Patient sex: M
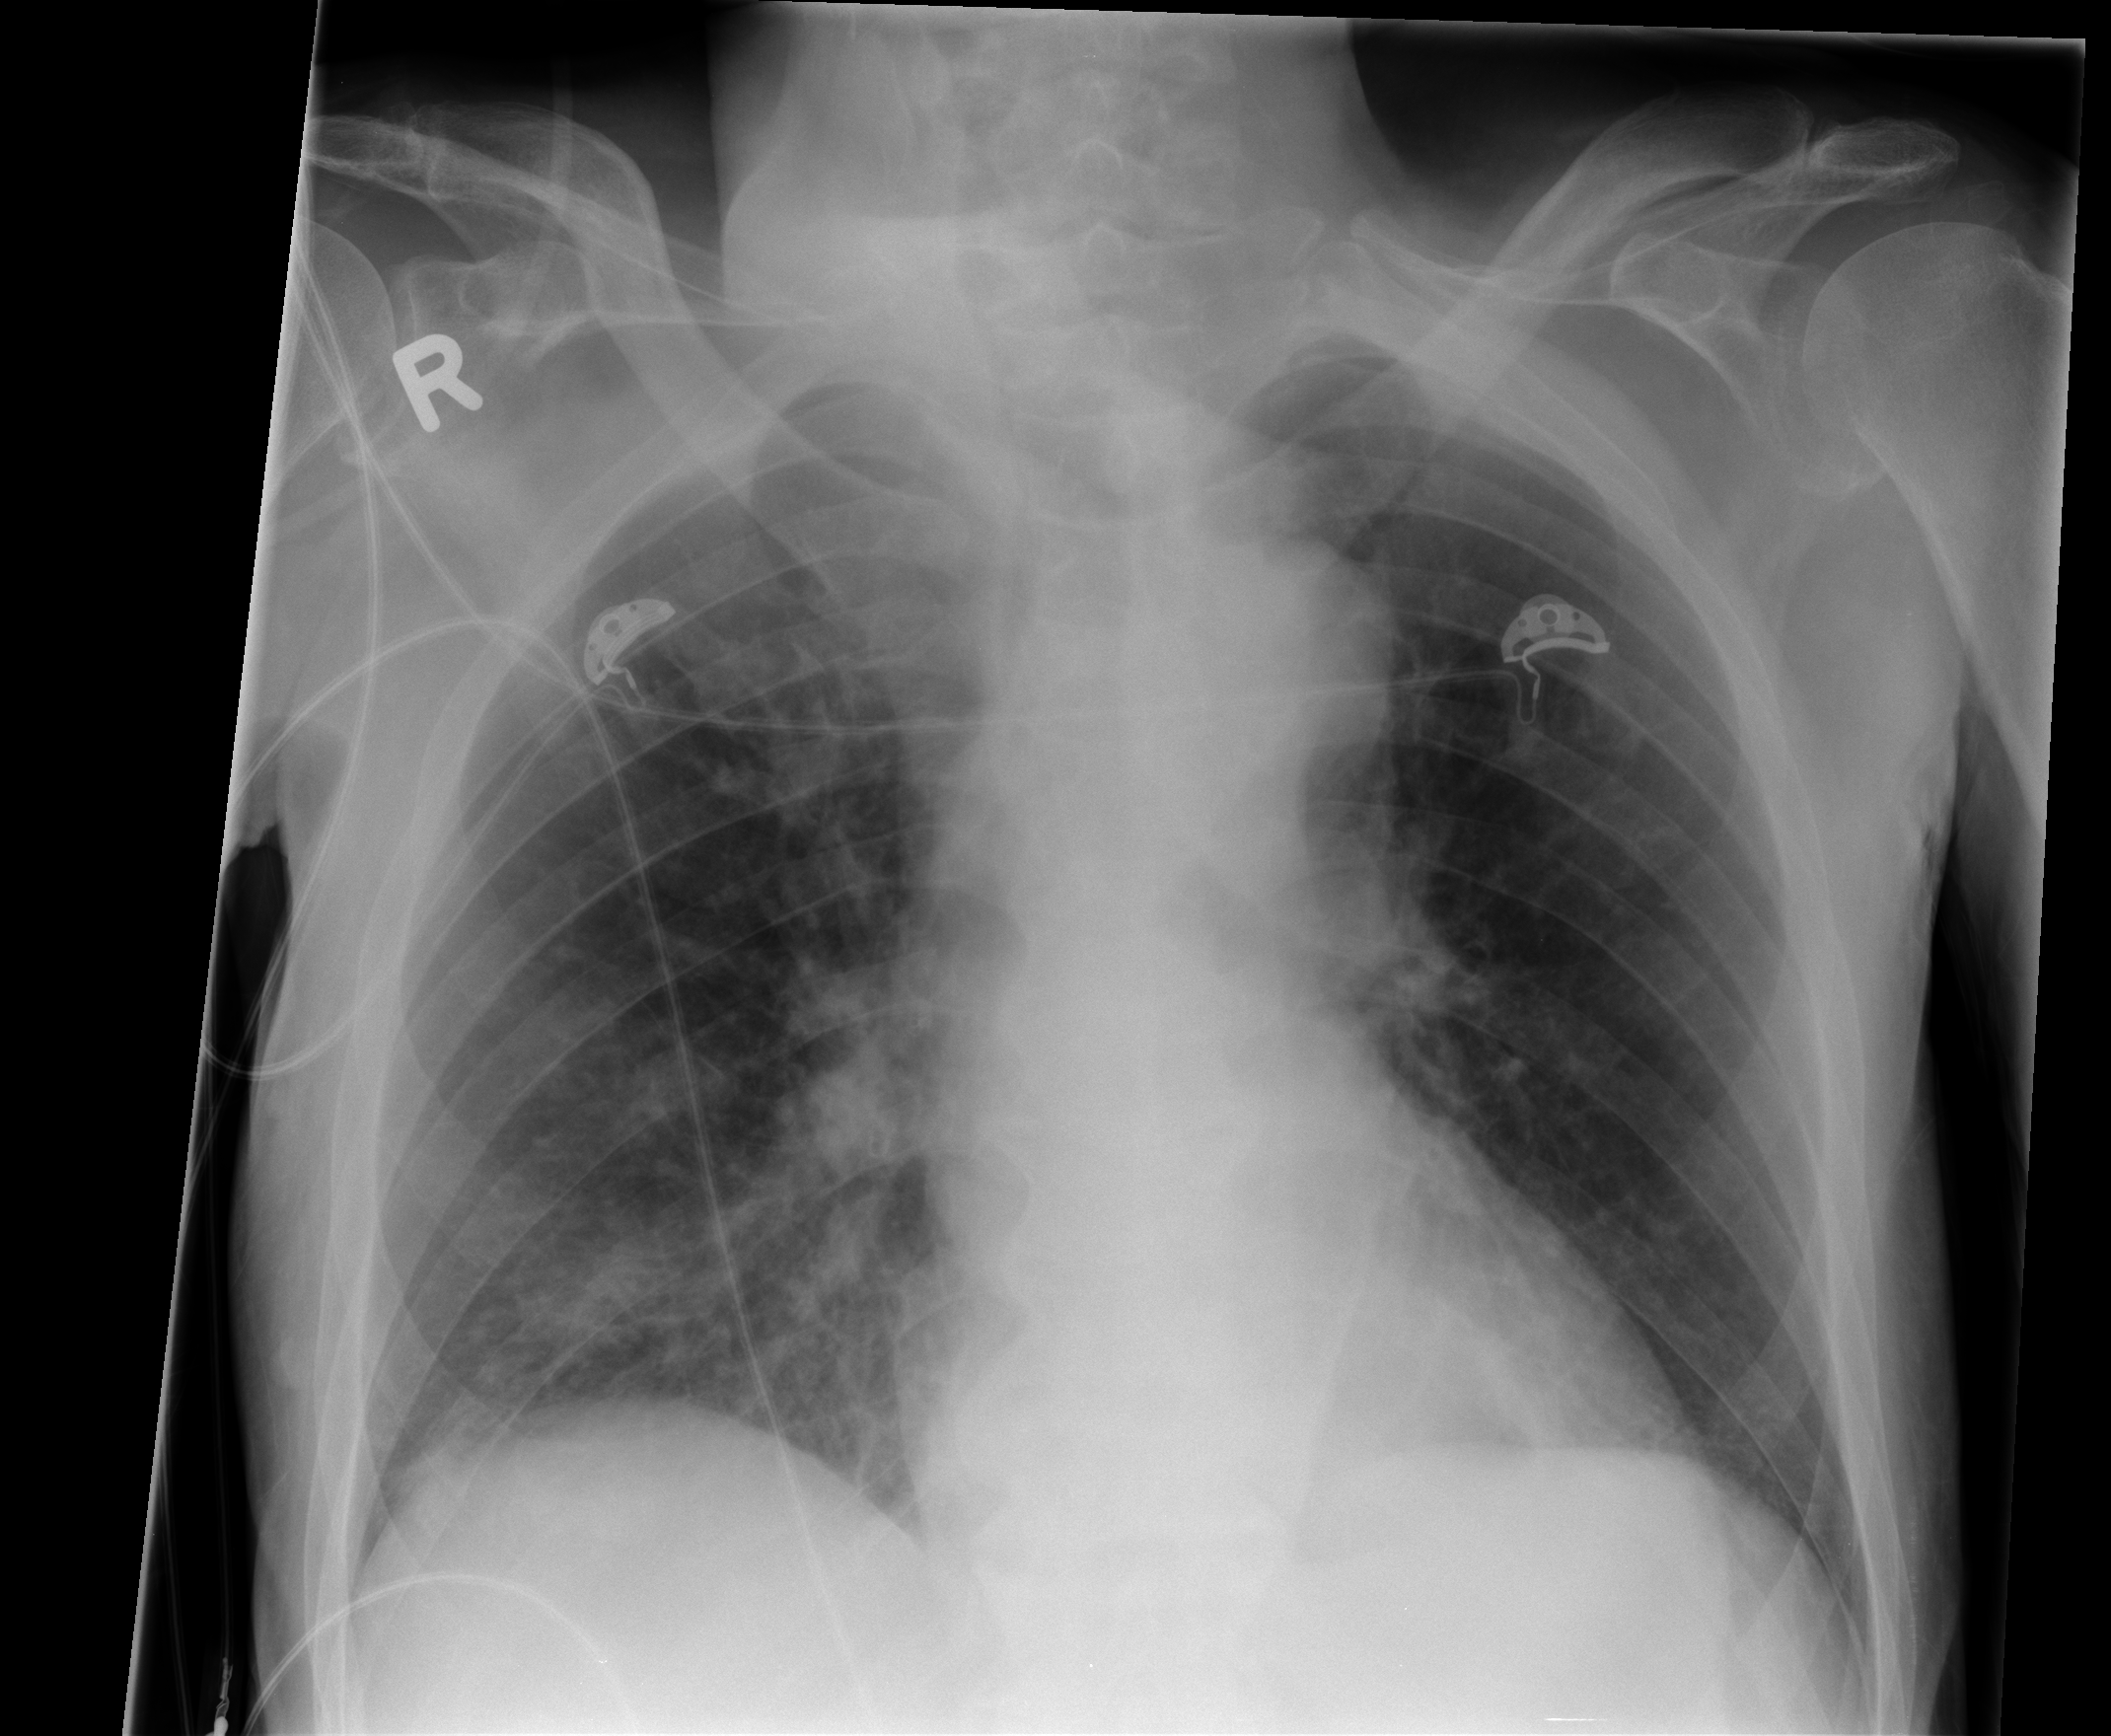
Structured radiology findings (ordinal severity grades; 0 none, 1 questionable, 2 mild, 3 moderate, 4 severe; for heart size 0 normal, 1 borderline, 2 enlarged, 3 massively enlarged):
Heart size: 0
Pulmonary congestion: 0
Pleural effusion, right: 0
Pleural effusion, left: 0
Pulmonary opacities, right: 2
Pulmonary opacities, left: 0
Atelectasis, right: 0
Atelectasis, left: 0